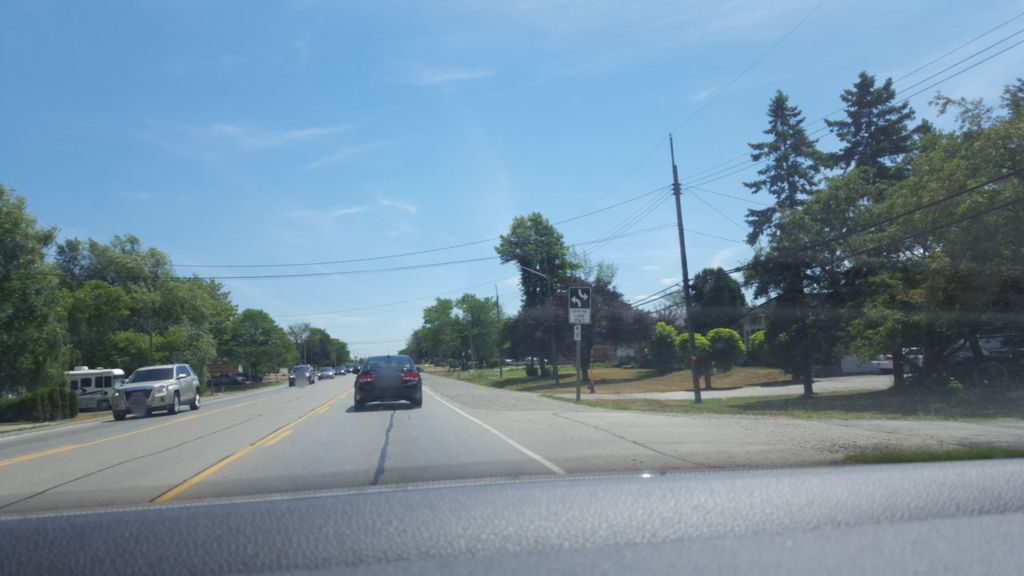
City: hamilton